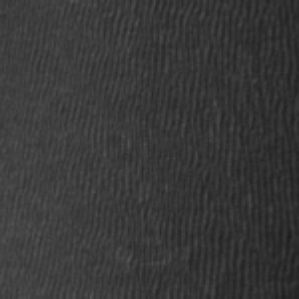
Label: frost